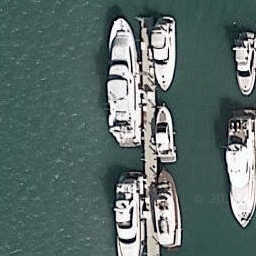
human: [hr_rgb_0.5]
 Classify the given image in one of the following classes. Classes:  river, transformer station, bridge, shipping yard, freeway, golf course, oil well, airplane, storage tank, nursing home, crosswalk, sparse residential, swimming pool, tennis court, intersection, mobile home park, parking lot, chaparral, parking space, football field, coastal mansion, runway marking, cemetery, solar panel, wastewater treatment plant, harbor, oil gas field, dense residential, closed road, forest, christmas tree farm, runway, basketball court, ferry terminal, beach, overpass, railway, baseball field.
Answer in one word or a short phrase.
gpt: harbor